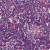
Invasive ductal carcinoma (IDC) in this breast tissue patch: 0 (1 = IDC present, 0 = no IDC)